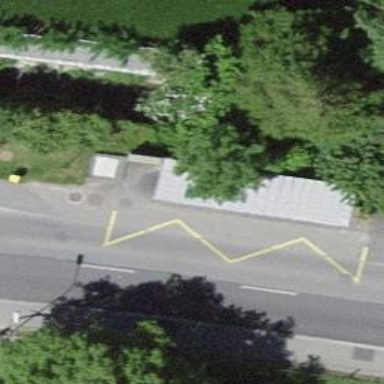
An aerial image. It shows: Bus stop with shelter. It is platform for public transport.